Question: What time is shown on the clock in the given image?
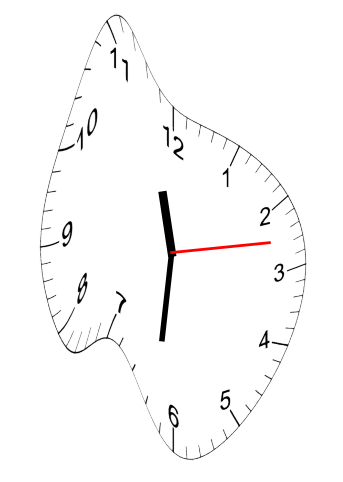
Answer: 11:31:13